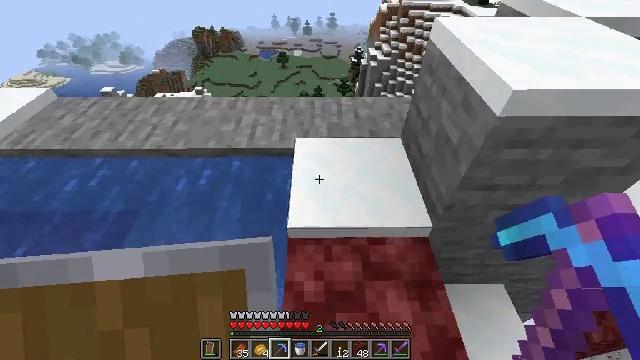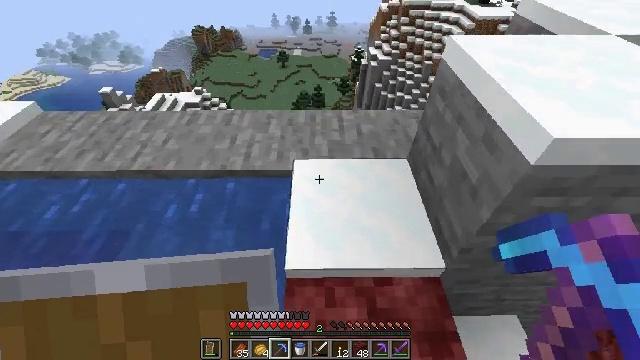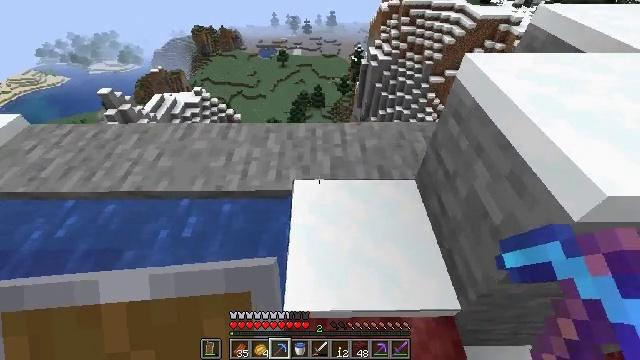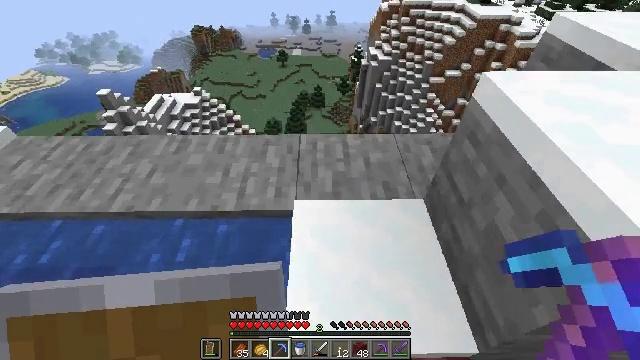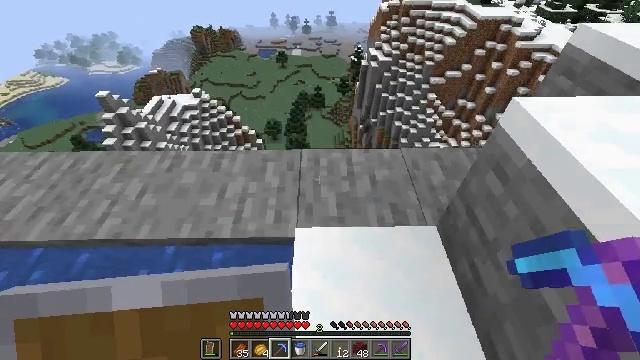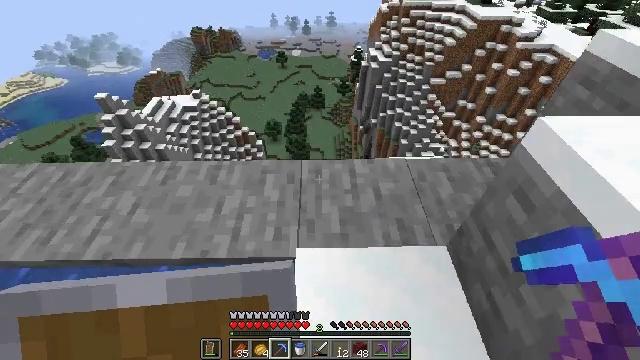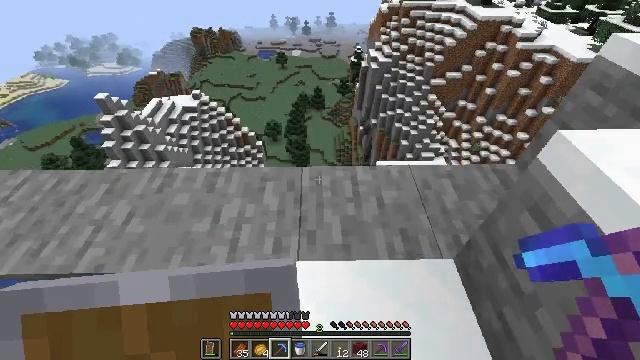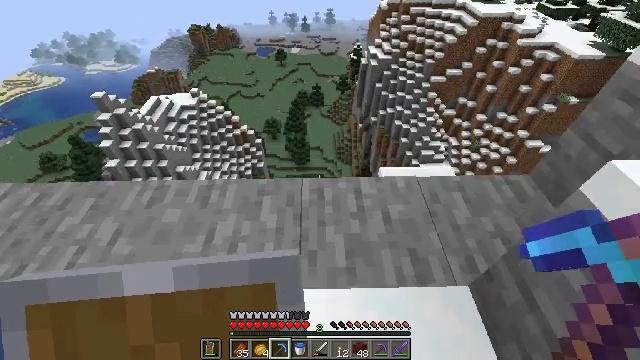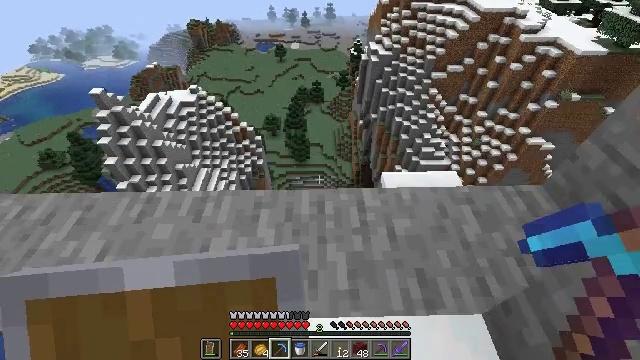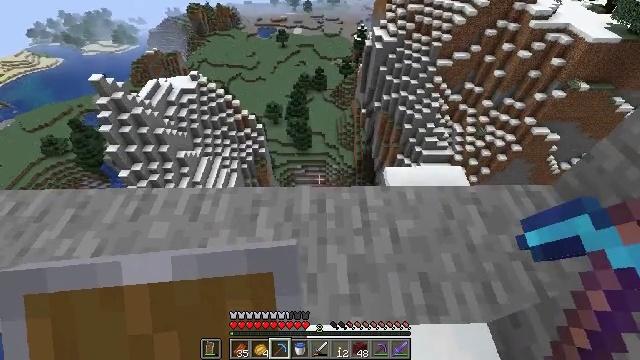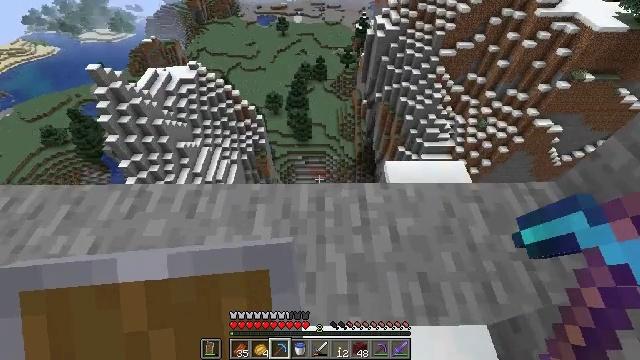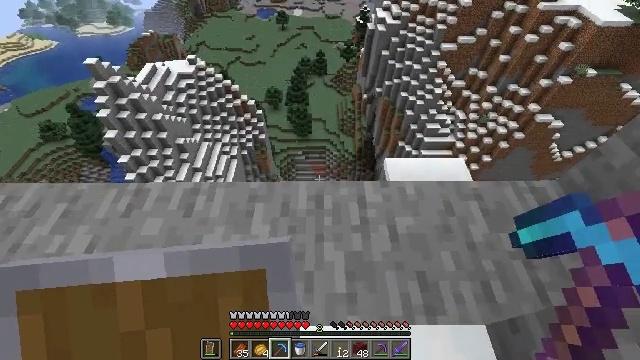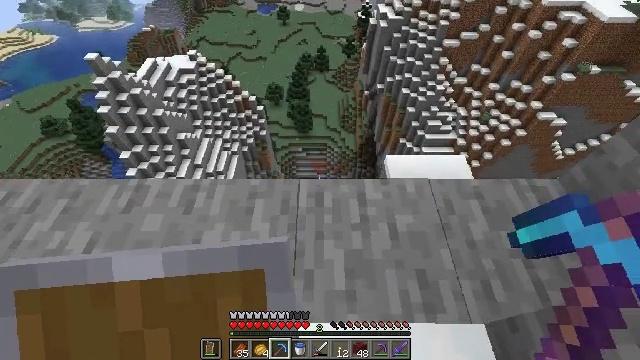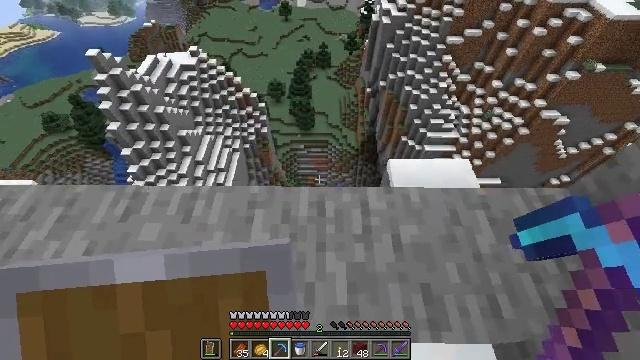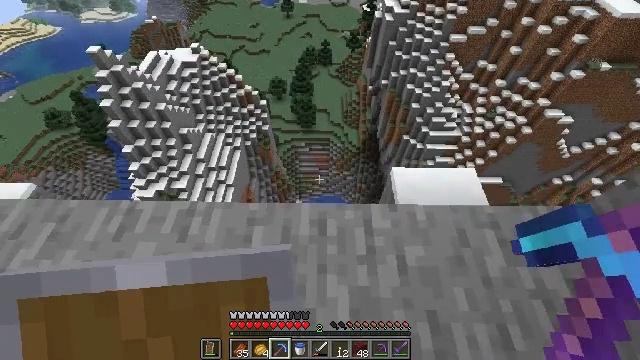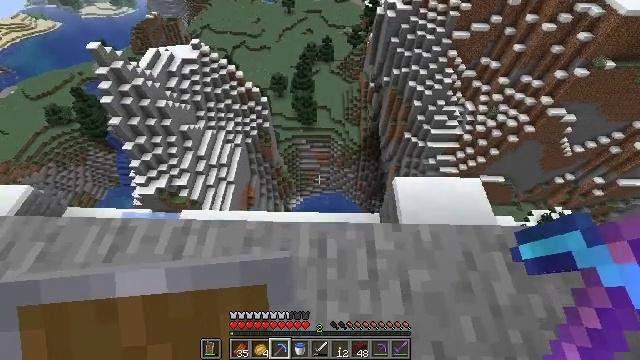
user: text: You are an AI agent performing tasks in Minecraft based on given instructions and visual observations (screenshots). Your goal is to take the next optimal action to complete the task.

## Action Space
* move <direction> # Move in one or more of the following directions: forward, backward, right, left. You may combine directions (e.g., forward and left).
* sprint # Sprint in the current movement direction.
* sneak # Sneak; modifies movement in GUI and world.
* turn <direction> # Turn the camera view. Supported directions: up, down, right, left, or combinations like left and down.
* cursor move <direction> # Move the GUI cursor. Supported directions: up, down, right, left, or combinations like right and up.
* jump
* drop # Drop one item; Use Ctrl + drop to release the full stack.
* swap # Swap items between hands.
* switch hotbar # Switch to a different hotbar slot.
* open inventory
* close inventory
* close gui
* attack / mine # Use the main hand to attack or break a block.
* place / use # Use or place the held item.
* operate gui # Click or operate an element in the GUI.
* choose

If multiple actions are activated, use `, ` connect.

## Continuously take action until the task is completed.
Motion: motion action
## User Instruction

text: Gather ice for building or crafting.
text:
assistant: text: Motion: move forward
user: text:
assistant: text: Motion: move forward
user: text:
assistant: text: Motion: move forward
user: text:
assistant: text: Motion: move forward
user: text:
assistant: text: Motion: move forward
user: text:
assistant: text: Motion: move forward
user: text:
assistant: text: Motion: move forward
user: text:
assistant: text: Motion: no_op
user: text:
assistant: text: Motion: turn down
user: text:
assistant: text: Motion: turn down
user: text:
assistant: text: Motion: turn down
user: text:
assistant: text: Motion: no_op
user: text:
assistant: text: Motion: move forward
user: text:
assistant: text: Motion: move forward
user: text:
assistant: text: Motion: move forward
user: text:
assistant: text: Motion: no_op
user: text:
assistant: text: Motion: no_op
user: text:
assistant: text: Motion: no_op
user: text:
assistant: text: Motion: no_op
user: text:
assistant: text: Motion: no_op
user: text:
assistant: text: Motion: no_op
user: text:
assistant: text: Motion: turn down
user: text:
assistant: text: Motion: turn left and down
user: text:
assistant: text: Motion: turn left and down
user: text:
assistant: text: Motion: turn left and down
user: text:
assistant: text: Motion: turn left
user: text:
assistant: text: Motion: turn left and up
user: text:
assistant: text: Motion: turn left and up
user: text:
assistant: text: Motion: move forward
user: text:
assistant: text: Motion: move forward